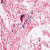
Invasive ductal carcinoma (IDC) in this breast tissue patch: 0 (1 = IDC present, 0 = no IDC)